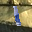
Label: 1